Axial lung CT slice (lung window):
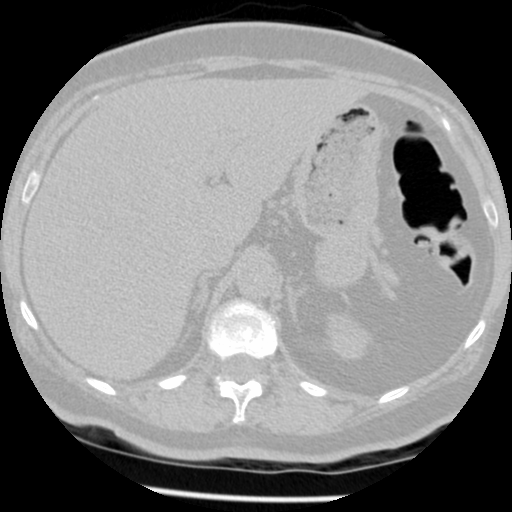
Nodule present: no